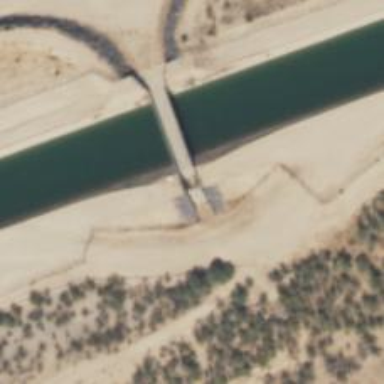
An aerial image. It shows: Bridge with passage tunnel.